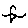
Label: bird